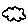
Label: cloud